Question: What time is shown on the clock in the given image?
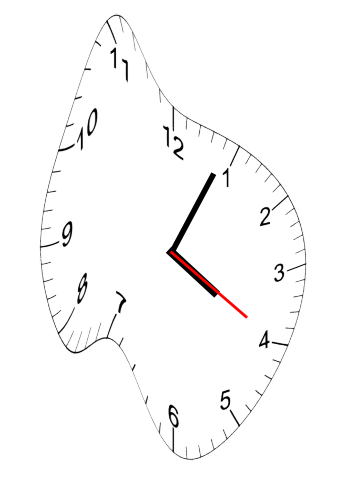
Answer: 04:04:20